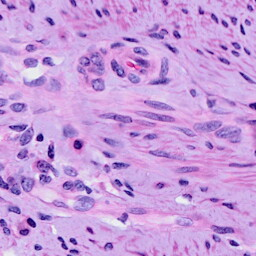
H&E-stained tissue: Cervix